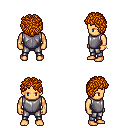
a pixel art fantasy rpg character, male body template, human, tanned skin, steel chest armor, metal pants, dark blonde curly afro hairstyle, bracelets, four views (front, back, left, right), 2x2 character sprite sheet, small pixel art, hard edges, no anti-aliasing